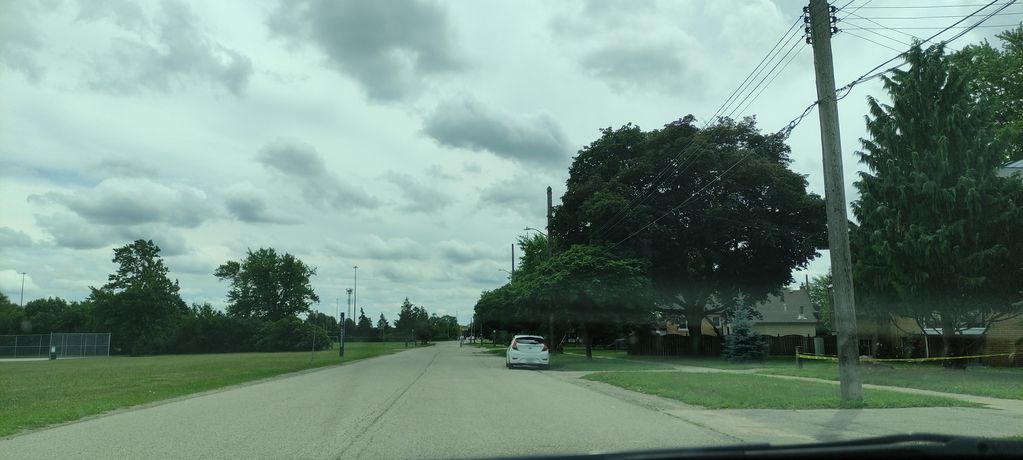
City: kitchener-waterloo